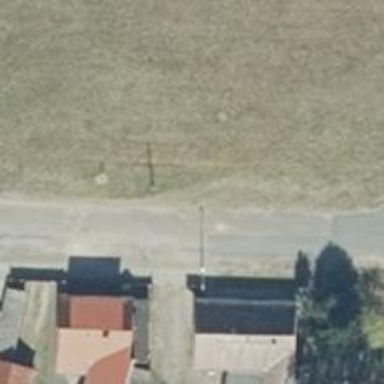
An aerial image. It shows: Power pole.